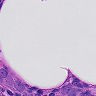
Metastatic tissue present: yes